Field crop: maize
Growth stage: 2
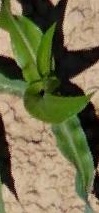
Species: maize